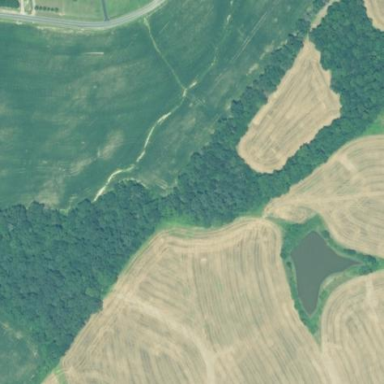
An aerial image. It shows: Serene woodland landscape.